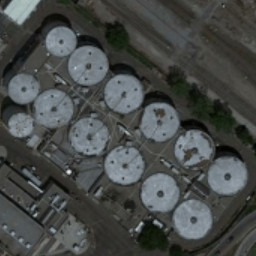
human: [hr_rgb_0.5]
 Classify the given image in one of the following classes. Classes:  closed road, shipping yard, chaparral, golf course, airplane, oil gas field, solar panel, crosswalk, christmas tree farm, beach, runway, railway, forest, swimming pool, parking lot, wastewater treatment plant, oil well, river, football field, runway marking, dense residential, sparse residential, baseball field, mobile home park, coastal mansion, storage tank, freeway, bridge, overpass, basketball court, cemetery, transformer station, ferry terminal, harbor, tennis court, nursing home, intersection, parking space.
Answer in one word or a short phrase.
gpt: storage tank